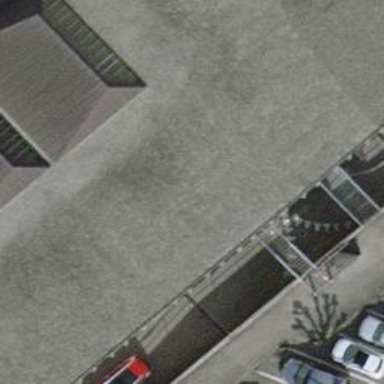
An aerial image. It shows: Parking entrance.